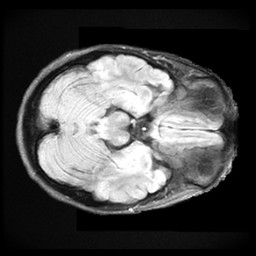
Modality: FLAIR
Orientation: axial
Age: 42
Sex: female
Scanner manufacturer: ge
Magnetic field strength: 3 T
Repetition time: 11 s
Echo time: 0.1497 s